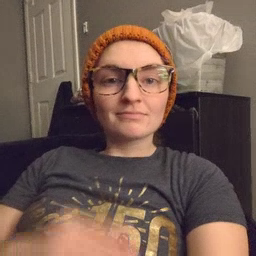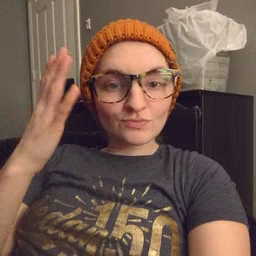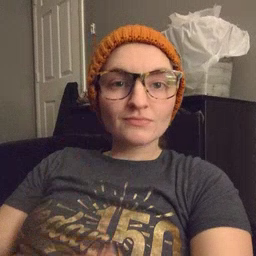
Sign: tree